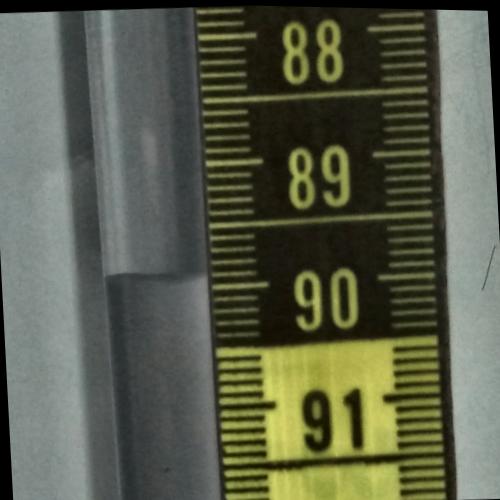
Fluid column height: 89.9 cm